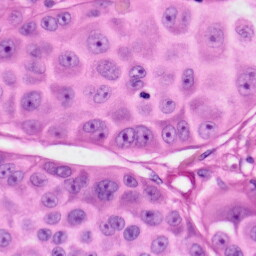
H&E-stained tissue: Skin